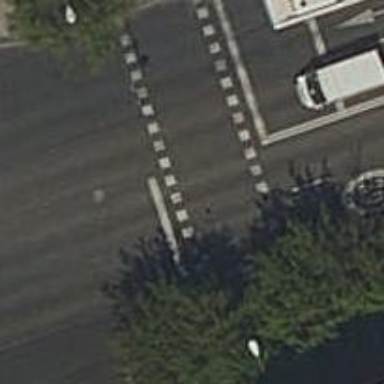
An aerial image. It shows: Crossing with traffic signals.